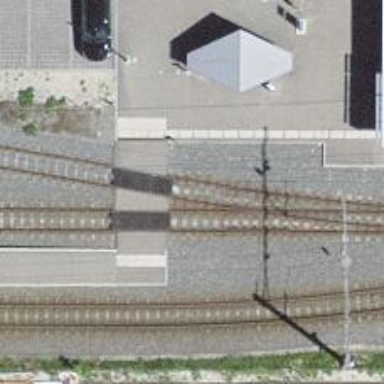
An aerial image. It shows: Crossing for the railway.